Interaction volume radius: 10 \u00c5
Interaction volume height: 10 \u00c5
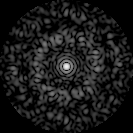
Disorder parameter: 0.8757